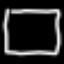
Label: square